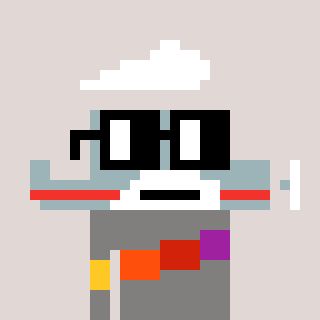
a pixel art character with square black glasses, a plane-shaped head and a bluegrey-colored body on a warm background